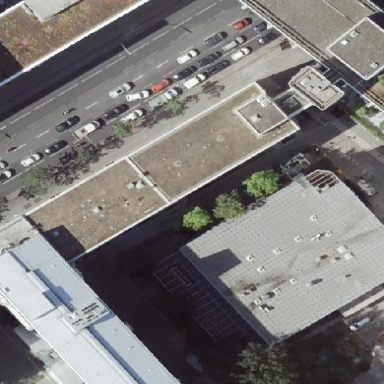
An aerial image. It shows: Flat-roofed commercial building with white exterior.